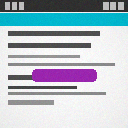
Screen state: on